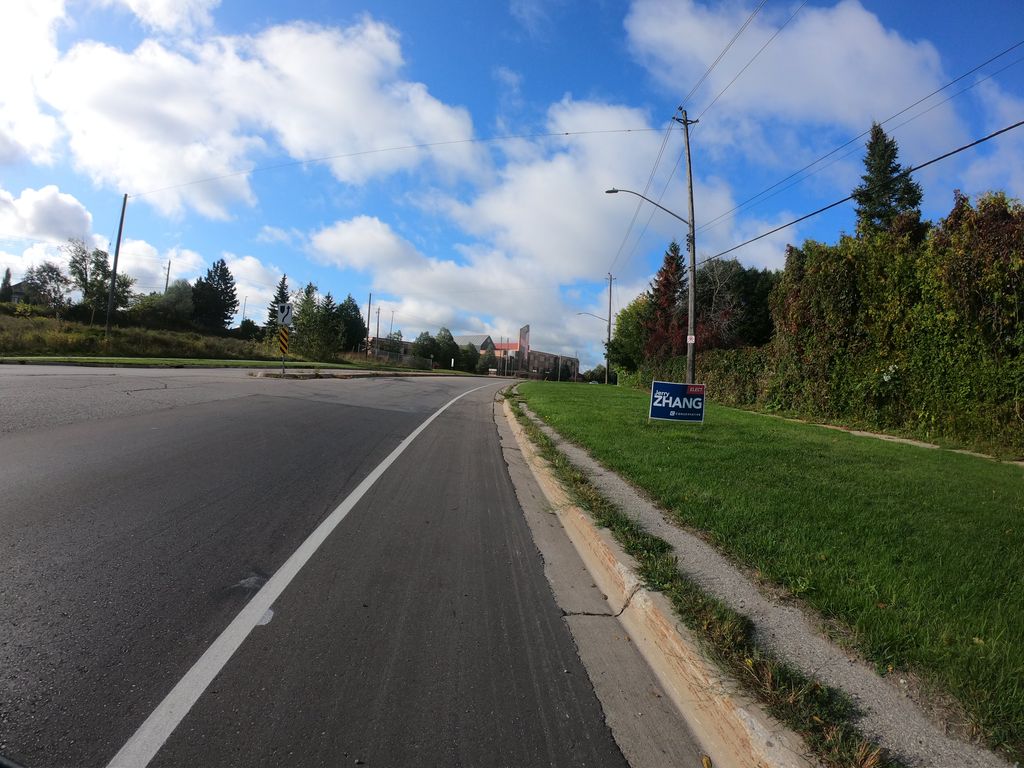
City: kitchener-waterloo